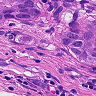
Metastatic tissue present: yes